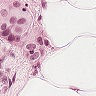
Metastatic tissue present: yes